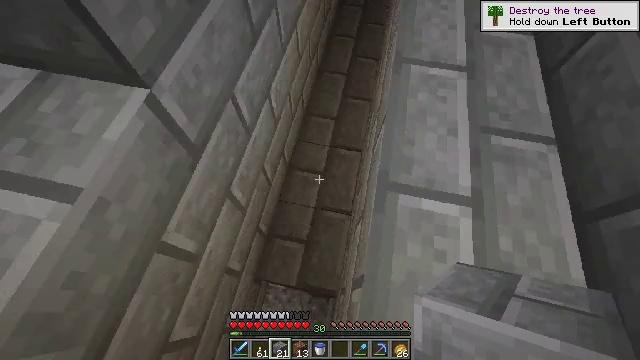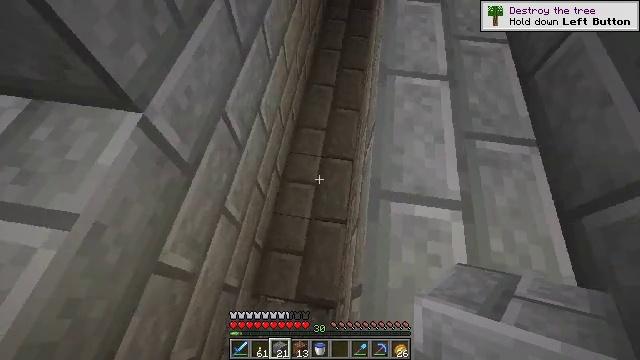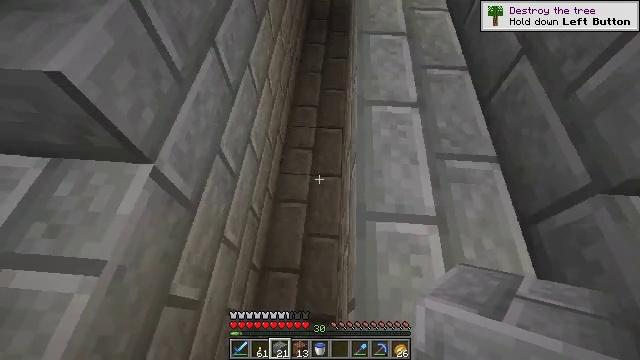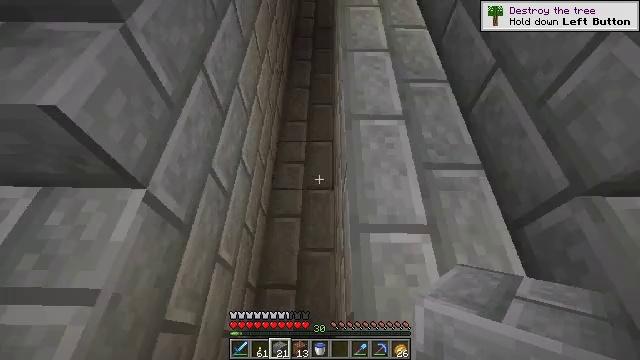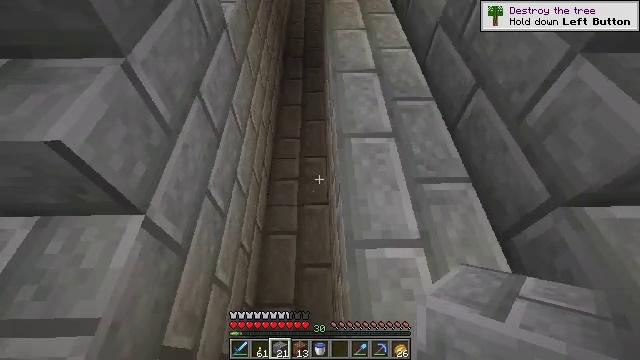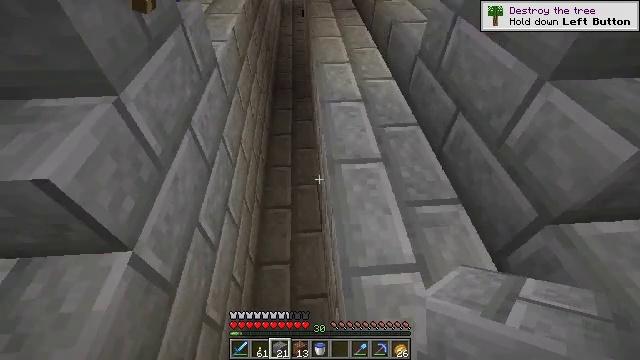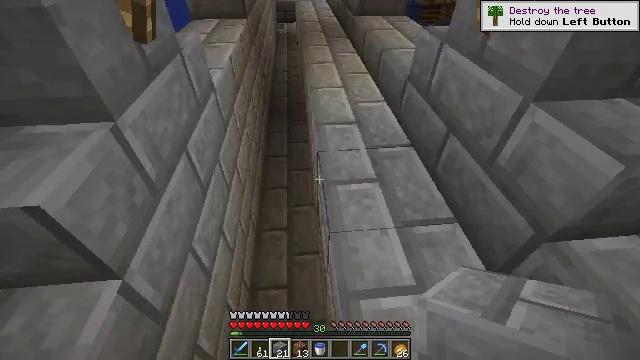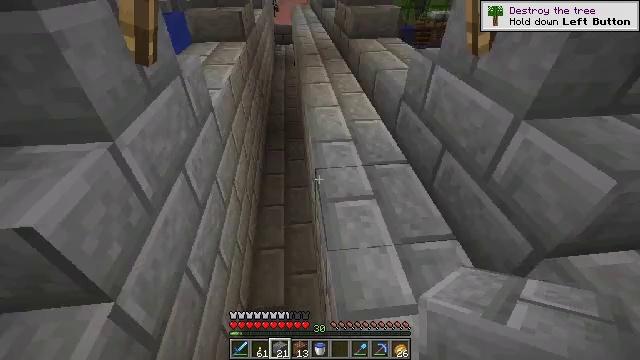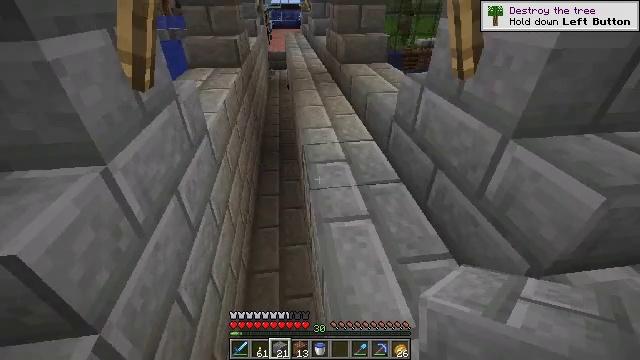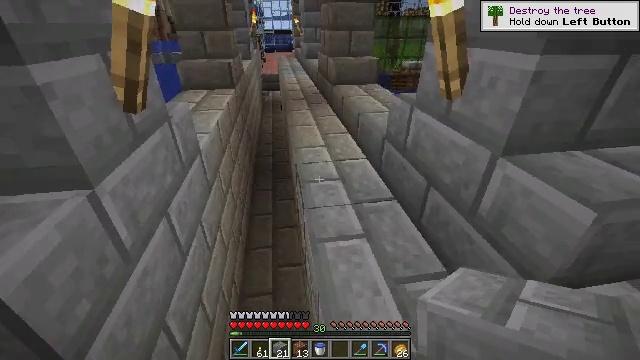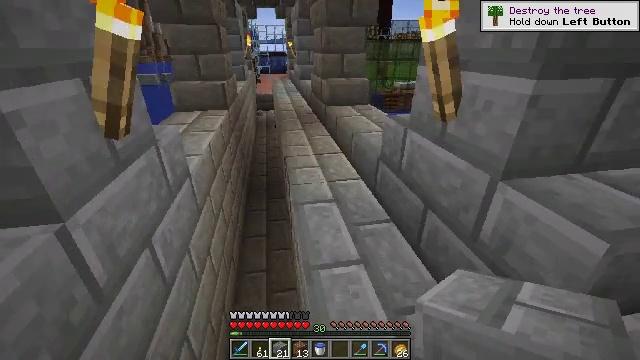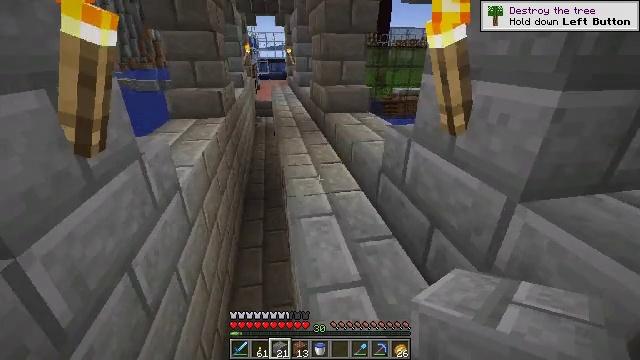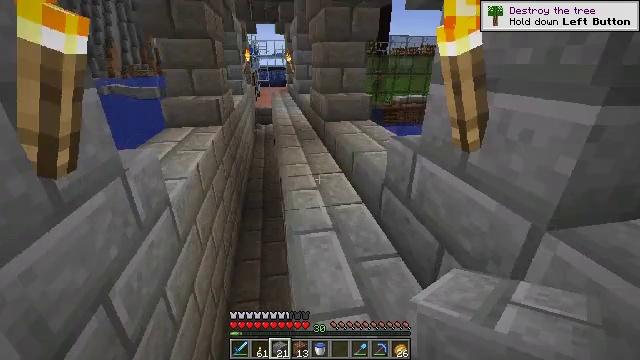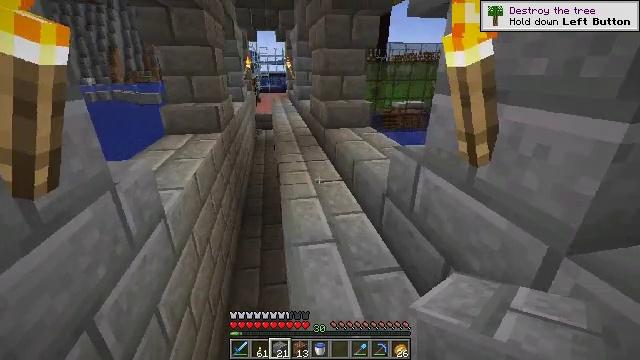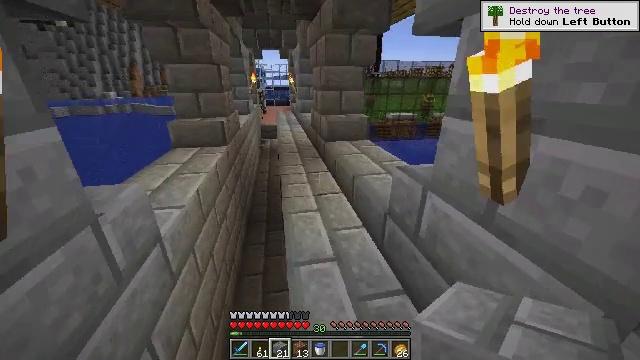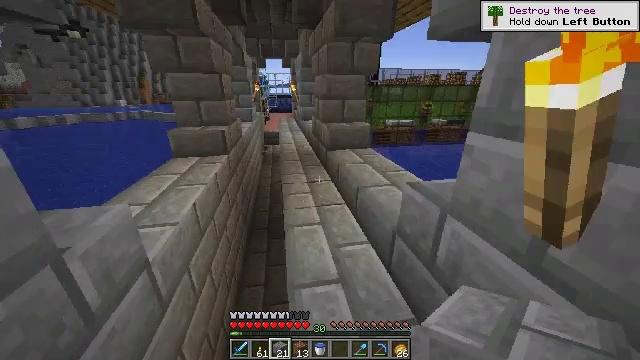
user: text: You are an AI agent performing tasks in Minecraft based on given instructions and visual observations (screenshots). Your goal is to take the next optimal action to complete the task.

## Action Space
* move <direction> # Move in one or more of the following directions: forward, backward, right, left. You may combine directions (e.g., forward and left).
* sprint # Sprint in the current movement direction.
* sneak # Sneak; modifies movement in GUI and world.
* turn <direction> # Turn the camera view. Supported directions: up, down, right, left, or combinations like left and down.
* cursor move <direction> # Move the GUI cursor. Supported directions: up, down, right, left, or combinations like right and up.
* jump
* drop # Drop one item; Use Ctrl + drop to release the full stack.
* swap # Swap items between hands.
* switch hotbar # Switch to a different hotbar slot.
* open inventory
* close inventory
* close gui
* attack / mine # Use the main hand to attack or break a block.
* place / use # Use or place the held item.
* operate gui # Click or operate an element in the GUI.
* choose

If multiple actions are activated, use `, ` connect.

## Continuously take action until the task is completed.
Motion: motion action
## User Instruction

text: Collect the brick slab from a structure.
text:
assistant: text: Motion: turn right and up
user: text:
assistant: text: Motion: turn right and up
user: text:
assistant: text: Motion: turn right and up
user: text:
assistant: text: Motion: turn right and up
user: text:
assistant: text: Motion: turn right and up
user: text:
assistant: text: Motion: turn right and up
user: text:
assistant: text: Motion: turn up
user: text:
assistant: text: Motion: turn right and up
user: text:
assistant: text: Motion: move forward, turn right and up
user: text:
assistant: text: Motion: move forward, turn right and up
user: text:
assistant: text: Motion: turn up
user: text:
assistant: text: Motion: move forward, turn up
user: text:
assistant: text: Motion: move forward, turn up
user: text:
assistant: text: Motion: move forward
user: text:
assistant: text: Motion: move forward
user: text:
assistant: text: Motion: move forward, turn up
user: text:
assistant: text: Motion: move forward, turn up
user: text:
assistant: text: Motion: move forward, turn left
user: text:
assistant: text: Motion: move forward
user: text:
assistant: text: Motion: move forward
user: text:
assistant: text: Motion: move forward
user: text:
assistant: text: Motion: move forward
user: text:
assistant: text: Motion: move forward
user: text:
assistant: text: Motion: move forward
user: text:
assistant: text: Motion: move forward
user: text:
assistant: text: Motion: move forward
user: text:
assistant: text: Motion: move forward
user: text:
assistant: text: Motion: move forward
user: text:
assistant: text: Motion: move forward
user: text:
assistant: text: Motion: move forward